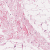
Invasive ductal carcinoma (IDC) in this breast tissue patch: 0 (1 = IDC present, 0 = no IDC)